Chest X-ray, AP view. Patient: 18 years old, sex M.
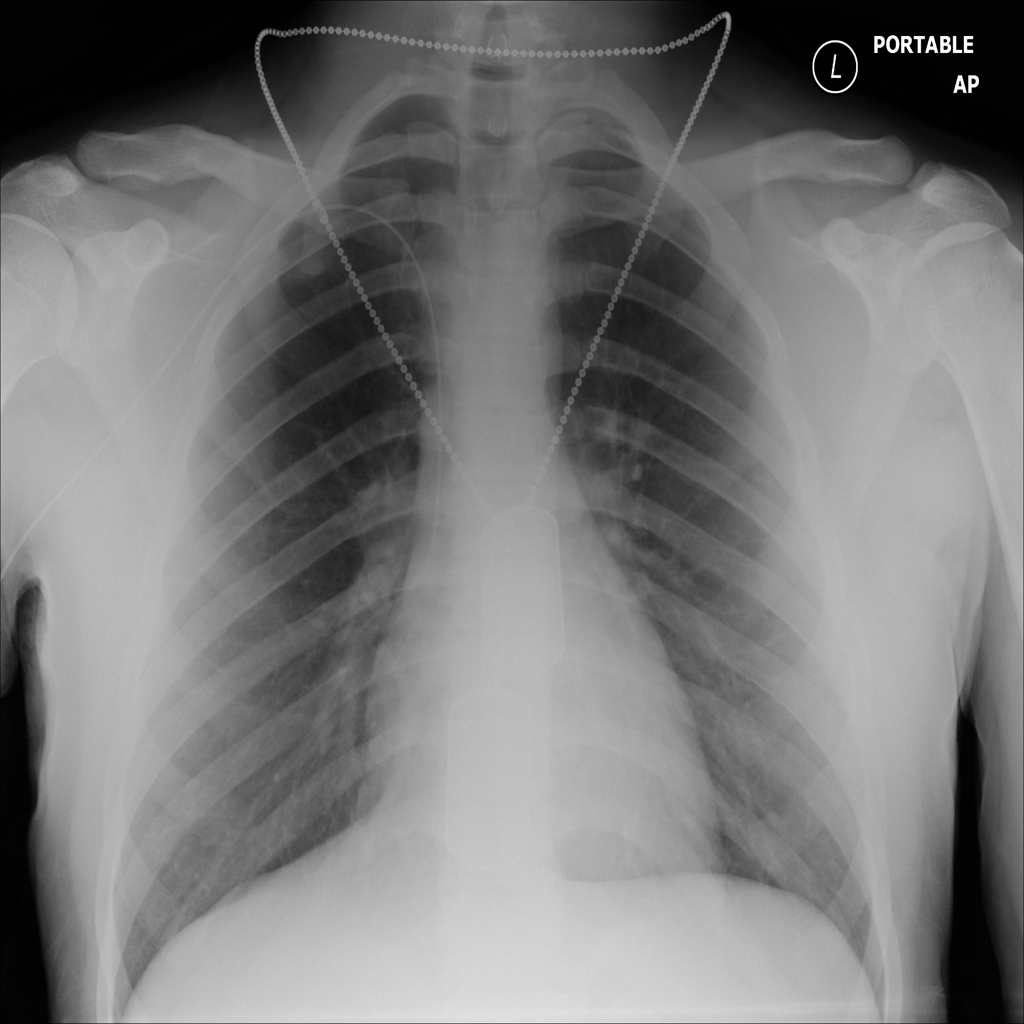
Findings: No Finding